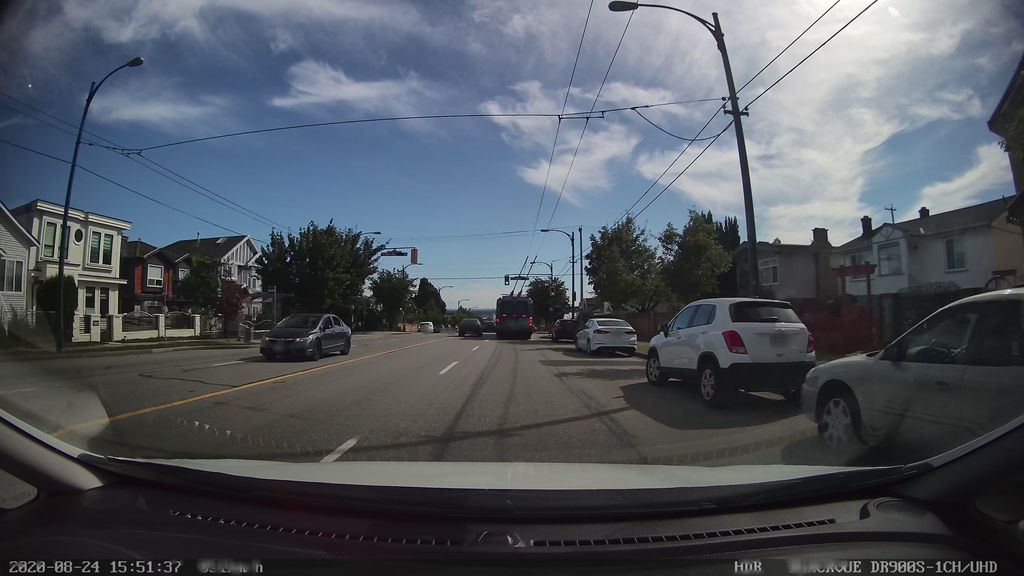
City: vancouver